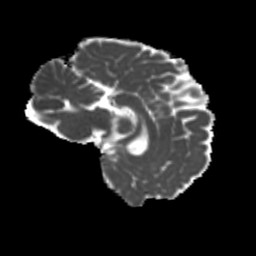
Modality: MD
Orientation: sagittal
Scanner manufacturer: siemens
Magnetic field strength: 3 T
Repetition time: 4 s
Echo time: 0.0594 s